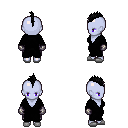
a pixel art fantasy rpg character, female body template, dark elf, purple skin, black robe, metal pants, black mohawk hairstyle, metal gloves, white slippers, four views (front, back, left, right), 2x2 character sprite sheet, small pixel art, hard edges, no anti-aliasing